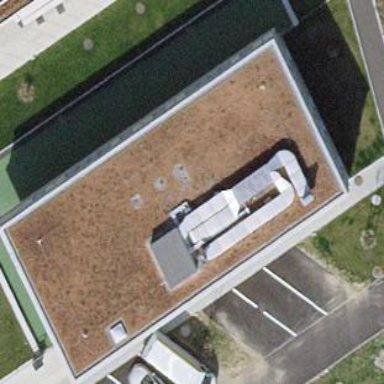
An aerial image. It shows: Flat roof kindergarten building.